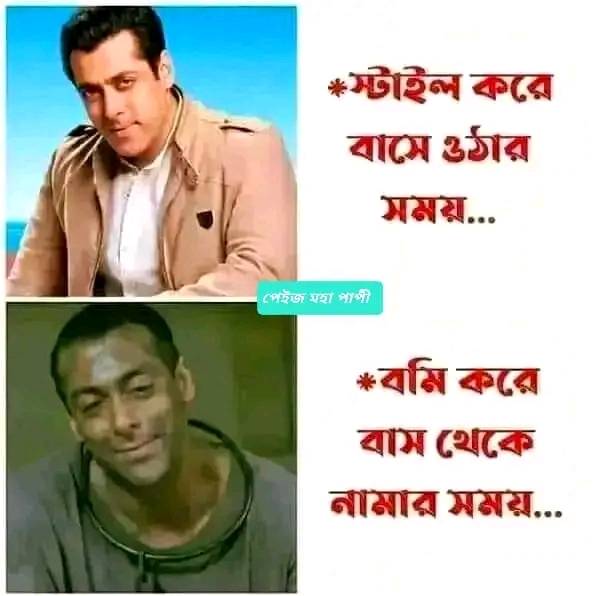
Text: স্টাইল করে বাসে ওঠার সময় বমি করে বাস থেকে নামার সময়
Label: Non Hate